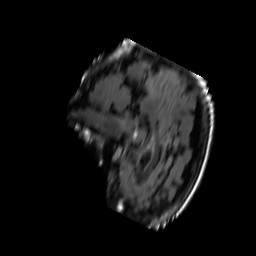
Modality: FLAIR
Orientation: sagittal
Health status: ill
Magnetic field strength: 3 T